Field crop: maize
Growth stage: 1
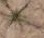
Species: salsola